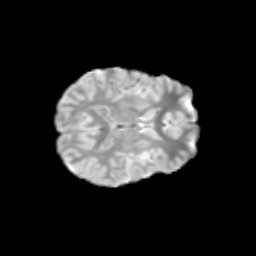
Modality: T2w
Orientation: axial
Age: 13
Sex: female
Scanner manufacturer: siemens
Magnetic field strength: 3 T
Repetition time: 3.8 s
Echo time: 0.07 s